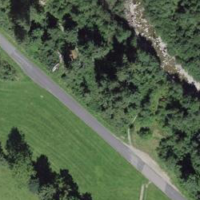
EUNIS habitat code: 44
Species observed at this site:
Phalaris arundinacea